Question: I create a 'combobox' in 'WPF' (.net 4.5.1) by following 'xaml code', how to changed 'alignment' of 'items' to 'right' like image?
'''
<ComboBox
x:Name="cmbPost"
Grid.Row="2"
Grid.Column="0"
TabIndex="6"
Width="150"
Margin="5"
Height="22"
VerticalAlignment="Top"
HorizontalAlignment="Right">
'''

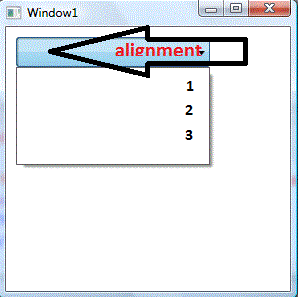
Answer: Try to add 'HorizontalContentAlignment="Right"' to your combobox